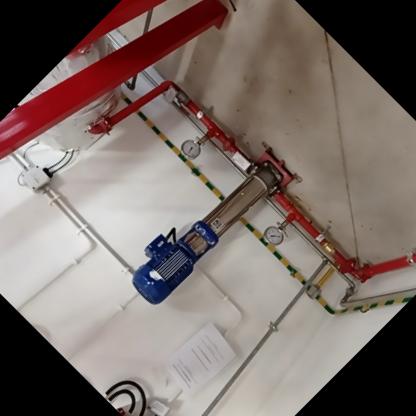
Klasa: inne